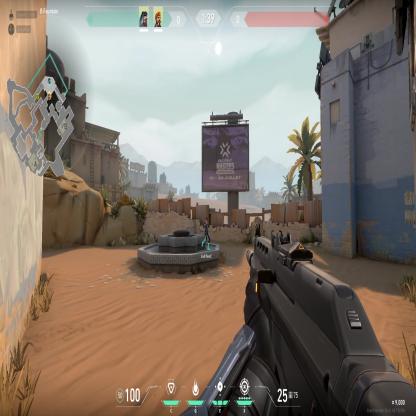
Label: teammate